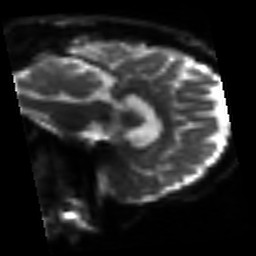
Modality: sbref
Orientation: sagittal
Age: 46
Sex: male
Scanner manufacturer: siemens
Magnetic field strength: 3 T
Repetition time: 3.2 s
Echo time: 0.081 s